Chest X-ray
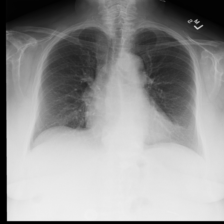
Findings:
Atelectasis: negative
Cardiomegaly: negative
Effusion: negative
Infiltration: negative
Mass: negative
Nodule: negative
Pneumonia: negative
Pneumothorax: negative
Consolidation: negative
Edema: positive
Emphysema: negative
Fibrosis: negative
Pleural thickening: negative
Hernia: negative